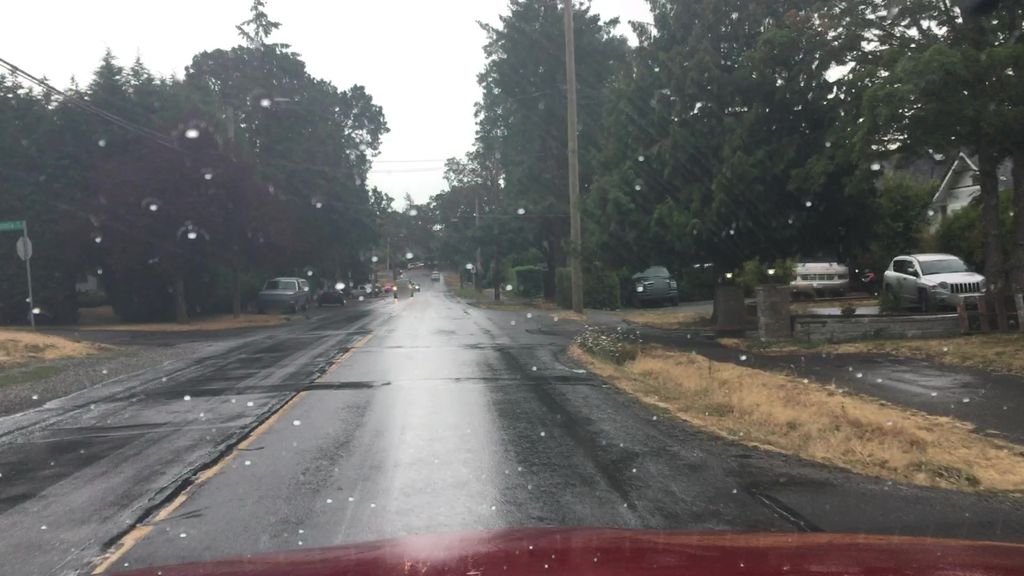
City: victoria